Field crop: tomato
Growth stage: 1
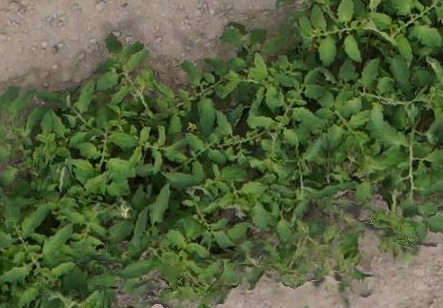
Species: tomato